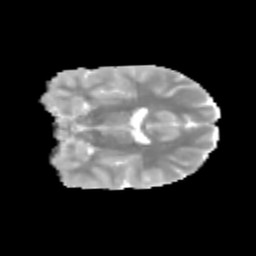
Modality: MD
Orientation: coronal
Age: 10
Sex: female
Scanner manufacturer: siemens
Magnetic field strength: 3 T
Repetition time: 3.8 s
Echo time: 0.07 s